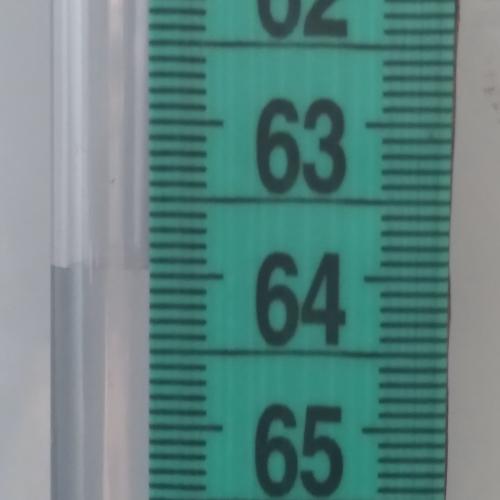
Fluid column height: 64.0 cm